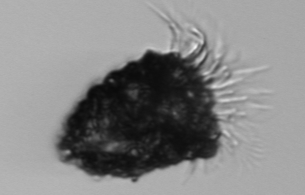
Label: Stenosemella_pacifica